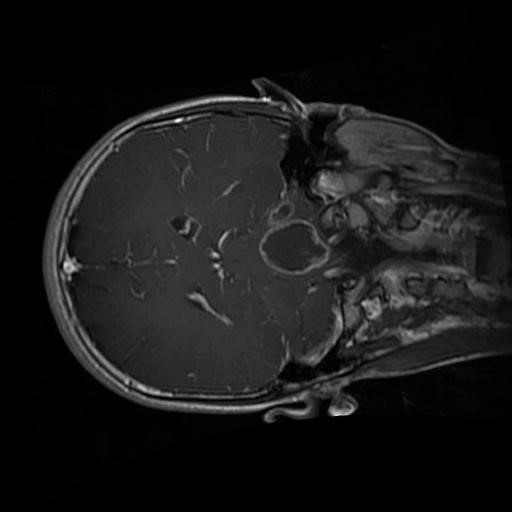
Label: brain_glioma